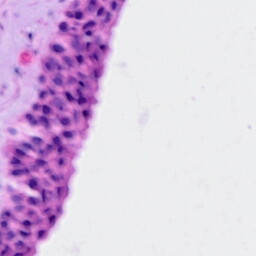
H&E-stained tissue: Ovarian